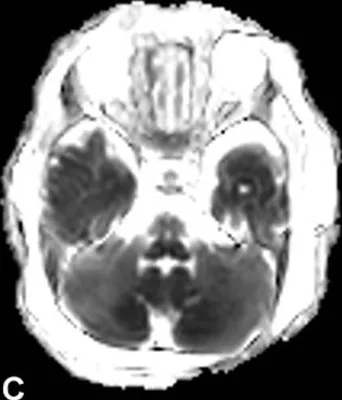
B = 1000 s/mm2) and apparent diffusion coefficient (ADC) maps. Show bilateral diffusion restriction involving brainstem dorsal tracts (white arrow.
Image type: radiology (mri)